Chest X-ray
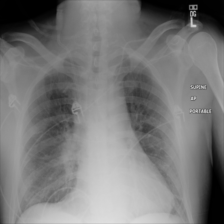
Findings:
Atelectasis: positive
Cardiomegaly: negative
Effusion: negative
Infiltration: negative
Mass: negative
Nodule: negative
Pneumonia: negative
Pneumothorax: negative
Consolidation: negative
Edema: negative
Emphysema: negative
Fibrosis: negative
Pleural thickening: negative
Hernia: negative